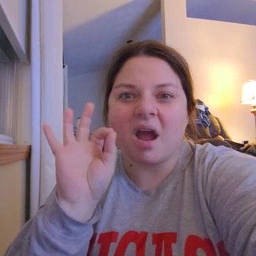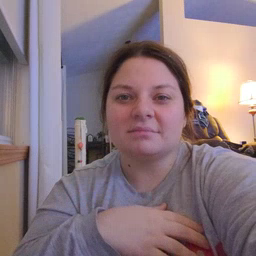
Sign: find